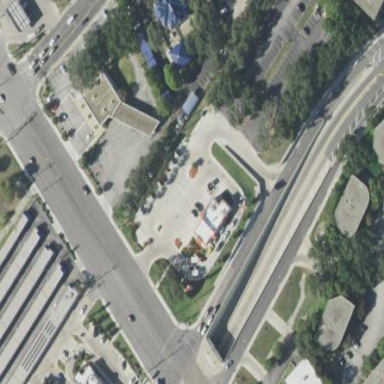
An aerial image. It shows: Retail area.